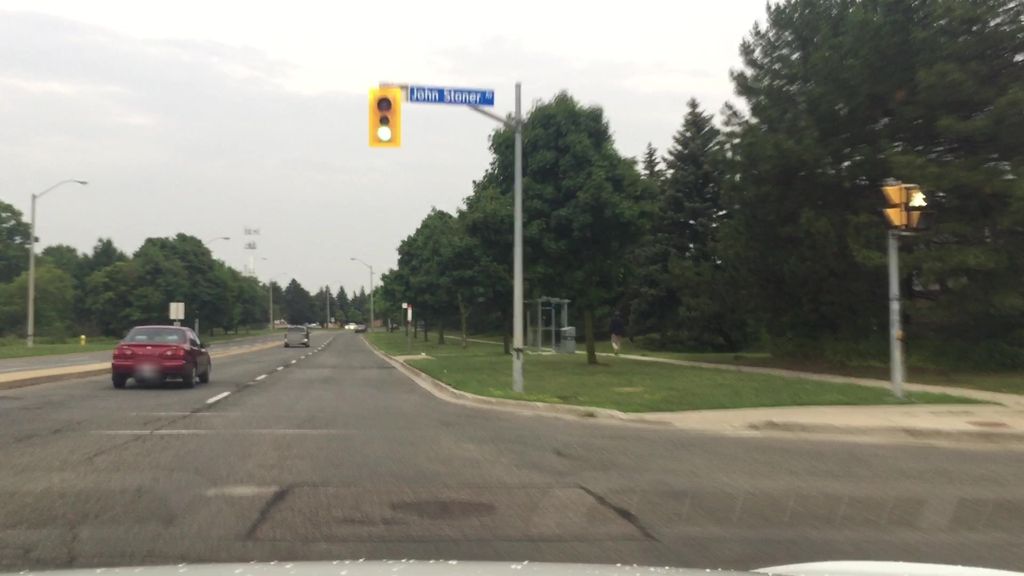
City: toronto